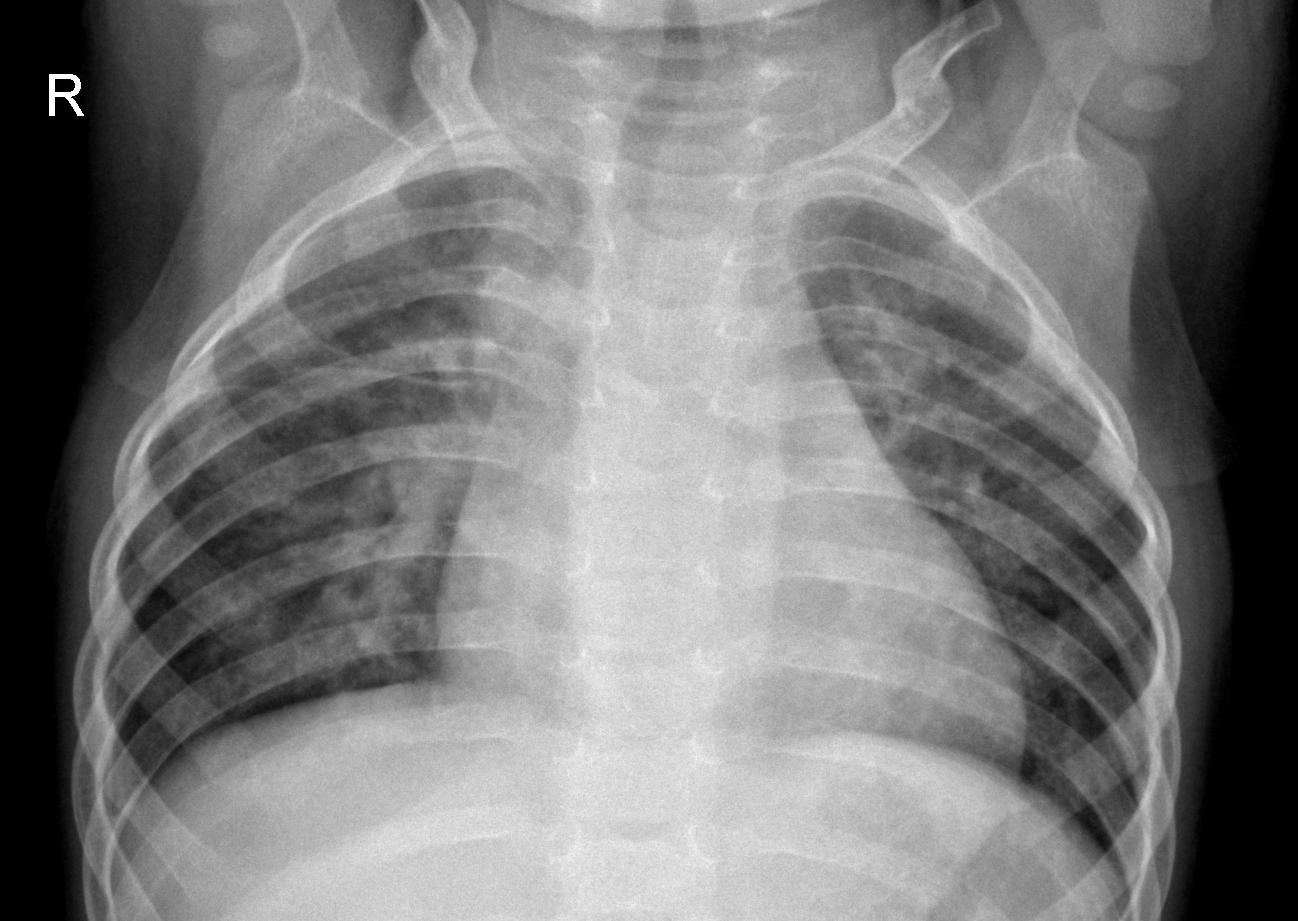
Diagnosis: PNEUMONIA